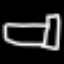
Label: bed